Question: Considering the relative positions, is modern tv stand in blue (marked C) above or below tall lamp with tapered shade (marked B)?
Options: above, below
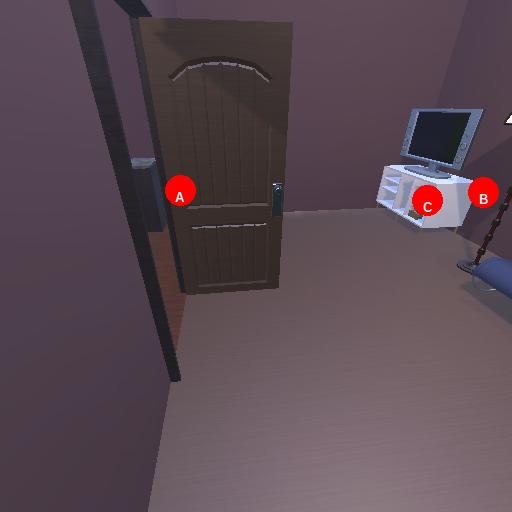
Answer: above